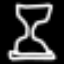
Label: hourglass